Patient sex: M
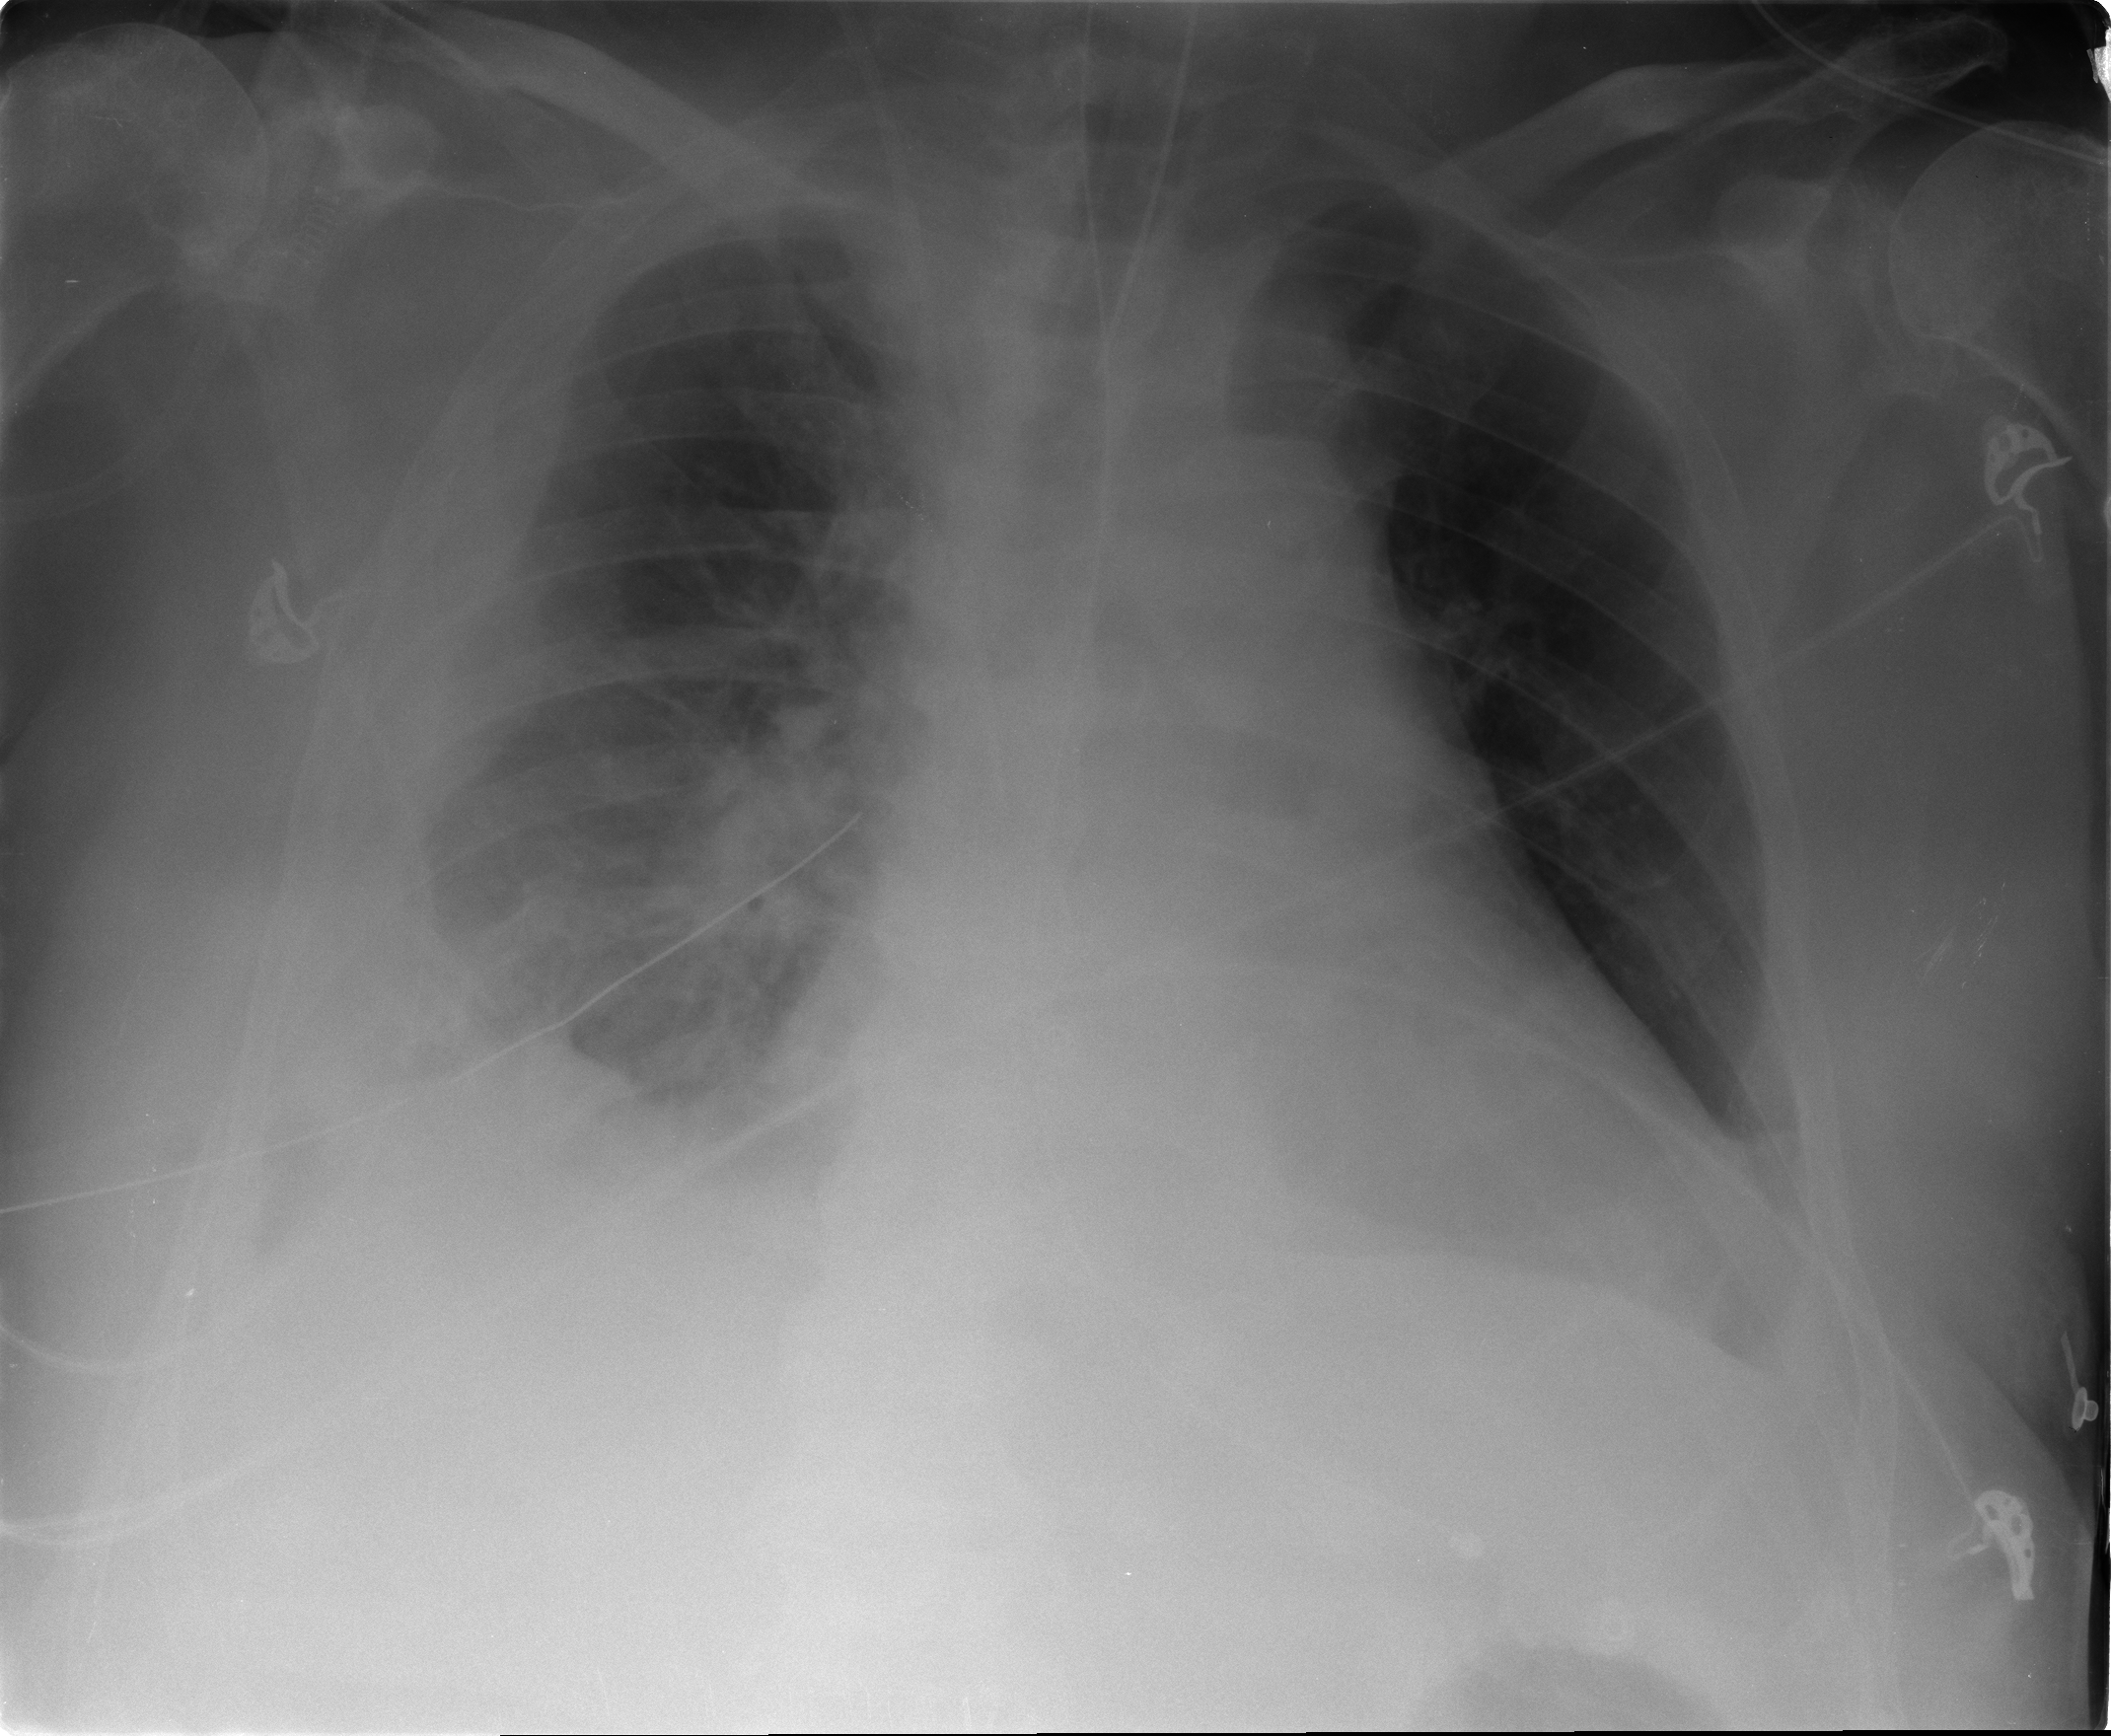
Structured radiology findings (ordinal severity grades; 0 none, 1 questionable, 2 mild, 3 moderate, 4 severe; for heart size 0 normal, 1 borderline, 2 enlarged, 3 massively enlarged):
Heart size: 2
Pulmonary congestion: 0
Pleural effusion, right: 2
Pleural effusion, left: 0
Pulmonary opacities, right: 1
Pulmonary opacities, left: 0
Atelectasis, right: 2
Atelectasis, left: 0